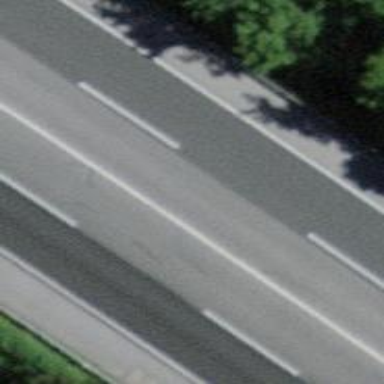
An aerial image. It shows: Motorway link.